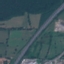
Land use / land cover: Highway